Question: I have been experimenting with different approaches for pattern matching, analyzing, and predicting time-series data.
Since I have no professional experience in data mining or related fields I came up with my own methods from scratch.
After a few months of sporadically skimming data mining articles (the few that I understood) I realized that my methods are very basic.
For example, the way I implemented pattern matching is through a multidimensional k-Nearest Neighbor approach.
I am just now starting to understand that there are common techniques such as Decision Trees, Principal Component analysis, Covarience matricies, etc that I should be utilizing.
I have been experimenting with RapidMiner, which is a GUI data mining tool. RapidMiner lets you drag-and-drop various implementations of sophisticated techniques and connect them together without writing a line of code. It has been an awesome learning tool for me.
It looks like this:

RapidMiner has an API but unfortunately it is in Java, and all of my current code is in Free Pascal and MySQL.
I am looking for some way to integrate RapidMiner into my application, so I could experiment with different data processing methods through the RapidMiner GUI and use them seamlessly with my current code.
If that is not feasible, I would settle for another data mining package, as long as it is easy to integrate into my current Free Pascal code.
I looked into R - and that seems about right, but it does not seem to be easy to integrate with Free Pascal either.
For clarity, my data sets are fairly large (500,000+ rows) and computation must occur in real-time. The software runs on Windows 7.
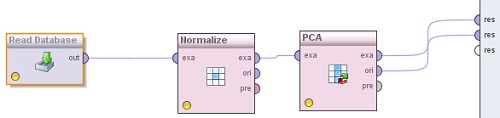
Answer: I don't know the package, but a few general options:
1. Try to get a plain C (native DLL) to this software from the authors.
2. Use JNI to communicate with a Java program that calls the API. Delphi and FPC JNI libraries are available.